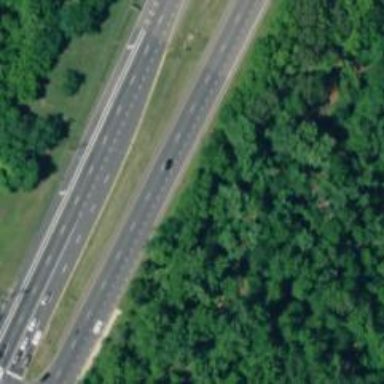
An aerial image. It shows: Asphalt road classified as primary highway with expressway characteristics.